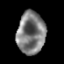
Tissue: prostate
Cell type: Myeloid cells
Senescence score: 0.2586
Nuclear area (px): 1164
Mean DAPI intensity: 125.047